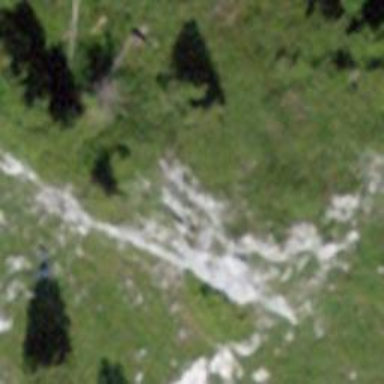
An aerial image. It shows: Natural cliff.